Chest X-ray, PA view. Patient: 47 years old, sex M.
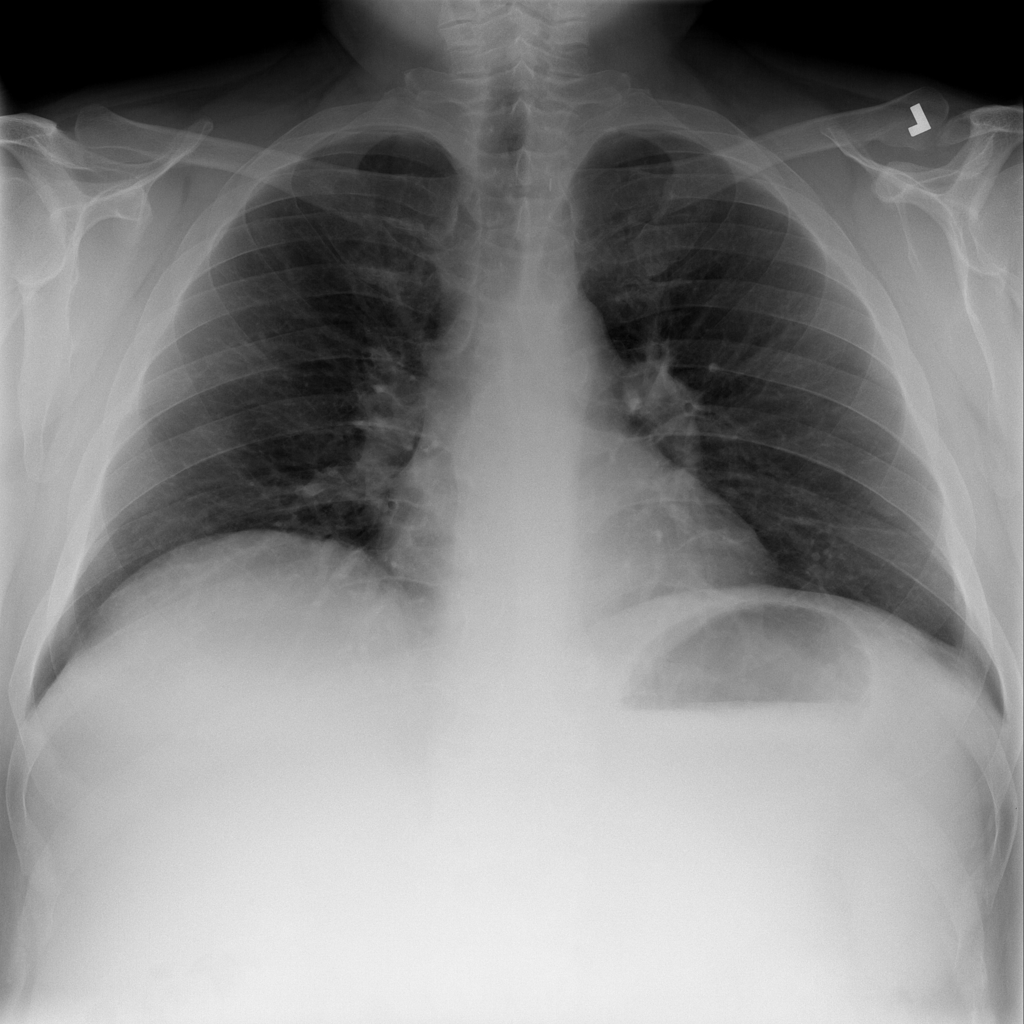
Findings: No Finding